Question: Hello I need 2 div one inside another. The HTML code is below:-
'''
<div style="width: 500px; height: 500px; border: 1px solid red; position: relative">
<div>
Lorem Ipsum is simply dummy text of the printing and typesetting industry. Lorem Ipsum has been the industry's standard dummy text ever since the 1500s, when an unknown printer took a galley of type and scrambled it to make a type specimen book. It has survived not only five centuries, but also the leap into electronic typesetting, remaining essentially unchanged. It was popularised in the 1960s with the release of Letraset sheets containing Lorem Ipsum passages, and more recently with desktop publishing software like Aldus PageMaker including versions of Lorem Ipsum.
It is a long established fact that a reader will be distracted by the readable content of a page when looking at its layout. The point of using Lorem Ipsum is that it has a more-or-less normal distribution of letters, as opposed to using 'Content here, content here', making it look like readable English. Many desktop publishing packages and web page editors now use Lorem Ipsum as their default model text, and a search for 'lorem ipsum' will uncover many web sites still in their infancy. Various versions have evolved over the years, sometimes by accident, sometimes on purpose (injected humour and the like).
Contrary to popular belief, Lorem Ipsum is not simply random text. It has roots in a piece of classical Latin literature from 45 BC, making it over 2000 years old. Richard McClintock, a Latin professor at Hampden-Sydney College in Virginia, looked up one of the more obscure Latin words, consectetur, from a Lorem Ipsum passage, and going through the cites of the word in classical literature, discovered the undoubtable source. Lorem Ipsum comes from sections 1.10.32 and 1.10.33 of "de Finibus Bonorum et Malorum" (The Extremes of Good and Evil) by Cicero, written in 45 BC. This book is a treatise on the theory of ethics, very popular during the Renaissance. The first line of Lorem Ipsum, "Lorem ipsum dolor sit amet..", comes from a line in section 1.10.32.
</div>
<div style="position: absolute; right: 0; top: 0; width: 200px; height: 100px; border: 1px solid green;">
</div>
</div>
'''
with the above code, I'm getting below output:-

The content is going inside of inner div.
I'm an novice in HTML. So any help would be appreciated.
Thanks.
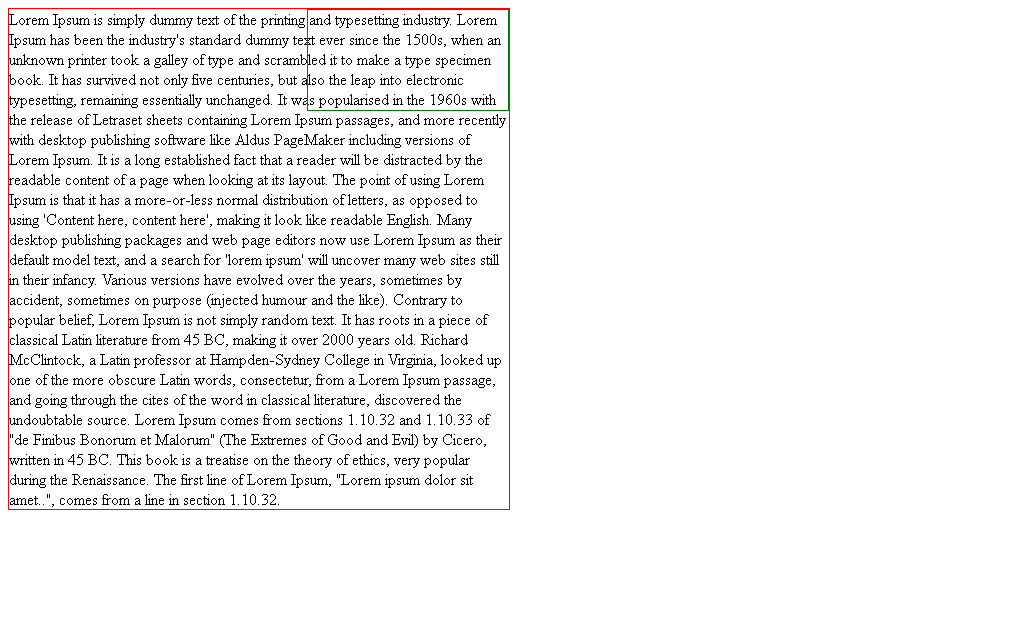
Answer: Try this i changed your html a bit
'''
<div style="width: 500px; height: 500px; border: 1px solid red;">
<div>
<div style="float:right; width: 200px; height: 100px; border: 1px solid green;">
</div>
<p >Lorem Ipsum is simply dummy text of the printing and typesetting industry. Lorem Ipsum has been the industry's standard dummy text ever since the 1500s, when an unknown printer took a galley of type and scrambled it to make a type specimen book. It has survived not only five centuries, but also the leap into electronic typesetting, remaining essentially unchanged. It was popularised in the 1960s with the release of Letraset sheets containing Lorem Ipsum passages, and more recently with desktop publishing software like Aldus PageMaker including versions of Lorem Ipsum.
It is a long established fact that a reader will be distracted by the readable content of a page when looking at its layout. The point of using Lorem Ipsum is that it has a more-or-less normal distribution of letters, as opposed to using 'Content here, content here', making it look like readable English. Many desktop publishing packages and web page editors now use Lorem Ipsum as their default model text, and a search for 'lorem ipsum' will uncover many web sites still in their infancy. Various versions have evolved over the years, sometimes by accident, sometimes on purpose (injected humour and the like).
Contrary to popular belief, Lorem Ipsum is not simply random text. It has roots in a piece of classical Latin literature from 45 BC, making it over 2000 years old. Richard McClintock, a Latin professor at Hampden-Sydney College in Virginia, looked up one of the more obscure Latin words, consectetur, from a Lorem Ipsum passage, and going through the cites of the word in classical literature, discovered the undoubtable source. Lorem Ipsum comes from sections 1.10.32 and 1.10.33 of "de Finibus Bonorum et Malorum" (The Extremes of Good and Evil) by Cicero, written in 45 BC. This book is a treatise on the theory of ethics, very popular during the Renaissance. The first line of Lorem Ipsum, "Lorem ipsum dolor sit amet..", comes from a line in section 1.10.32.
</p>
</div>
</div>
'''